Question: I've got a bitmap displayed in an 'ImageView', and I want to be able to make a certain percentage of the image black and white, and have the other part retain it's color. For example, if 60% is the target percentage, the image would look like this: . Thanks.
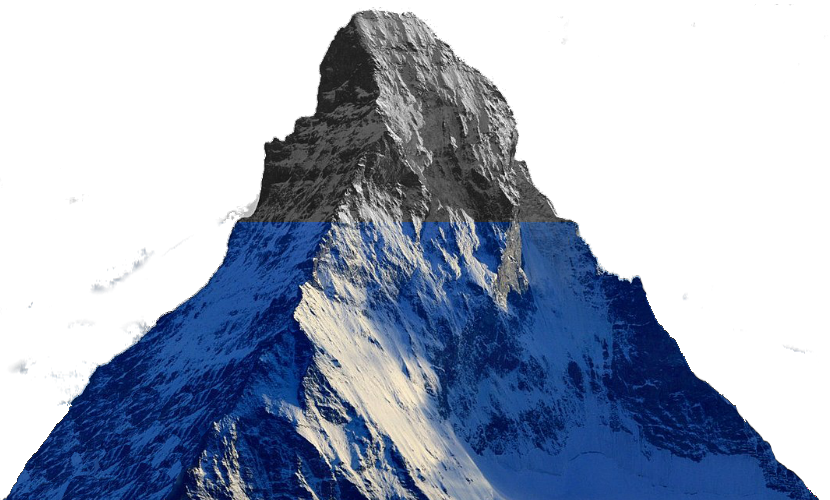
Answer: > I've got a bitmap displayed in an 'ImageView', and I want to be able to
make a certain percentage of the image black and white, and have the
other part retain it's color. For example, if 60% is the target
percentage.
It seems (from your image) you mean 'monochrome' (i.e. 'greyscale'), not black and white.
Something like this should do it (tested ):
'''
void doIt(ImageView image)
{
//get bitmap from your ImageView (image)
Bitmap originalBitmap = ((BitmapDrawable)image.getDrawable()).getBitmap();
int height = originalBitmap.getHeight();
int fortyPercentHeight = (int) Math.floor(height * 40.0 / 100.0);
//create a bitmap of the top 40% of image height that we will make black and white
Bitmap croppedBitmap = Bitmap.createBitmap(originalBitmap, 0, 0, originalBitmap.getWidth() , fortyPercentHeight );
//make it monochrome
Bitmap blackAndWhiteBitmap = monoChrome(croppedBitmap);
//copy the monochrome bmp (blackAndWhiteBitmap) to the original bmp (originalBitmap)
originalBitmap = overlay(originalBitmap, blackAndWhiteBitmap);
//set imageview to new bitmap
image.setImageBitmap(originalBitmap );
}
Bitmap monoChrome(Bitmap bitmap)
{
Bitmap bmpMonochrome = Bitmap.createBitmap(bitmap.getWidth(), bitmap.getHeight(), Bitmap.Config.ARGB_8888);
Canvas canvas = new Canvas(bmpMonochrome);
ColorMatrix ma = new ColorMatrix();
ma.setSaturation(0);
Paint paint = new Paint();
paint.setColorFilter(new ColorMatrixColorFilter(ma));
canvas.drawBitmap(bitmap, 0, 0, paint);
return bmpMonochrome;
}
Bitmap overlay(Bitmap bmp1, Bitmap bmp2)
{
Bitmap bmp3 = bmp1.copy(Bitmap.Config.ARGB_8888,true);//mutable copy
Canvas canvas = new Canvas(bmp3 );
canvas.drawBitmap(bmp2, new Matrix(), null);
return bmp3 ;
}
'''